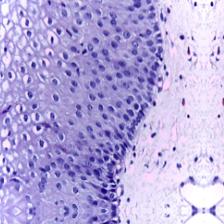
Diagnosis: Normal